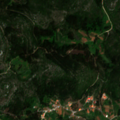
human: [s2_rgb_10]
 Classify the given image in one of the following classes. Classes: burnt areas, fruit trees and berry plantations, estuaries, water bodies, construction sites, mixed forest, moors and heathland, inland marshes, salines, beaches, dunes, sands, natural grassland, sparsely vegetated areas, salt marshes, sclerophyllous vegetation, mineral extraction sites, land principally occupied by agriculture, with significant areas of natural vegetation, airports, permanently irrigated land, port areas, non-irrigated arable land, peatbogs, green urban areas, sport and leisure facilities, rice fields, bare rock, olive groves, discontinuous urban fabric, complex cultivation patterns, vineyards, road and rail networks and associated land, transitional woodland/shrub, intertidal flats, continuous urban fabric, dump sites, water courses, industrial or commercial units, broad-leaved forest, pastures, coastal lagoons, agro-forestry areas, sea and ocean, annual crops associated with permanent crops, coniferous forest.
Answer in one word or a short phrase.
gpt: land principally occupied by agriculture, with significant areas of natural vegetation, sclerophyllous vegetation